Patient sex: M
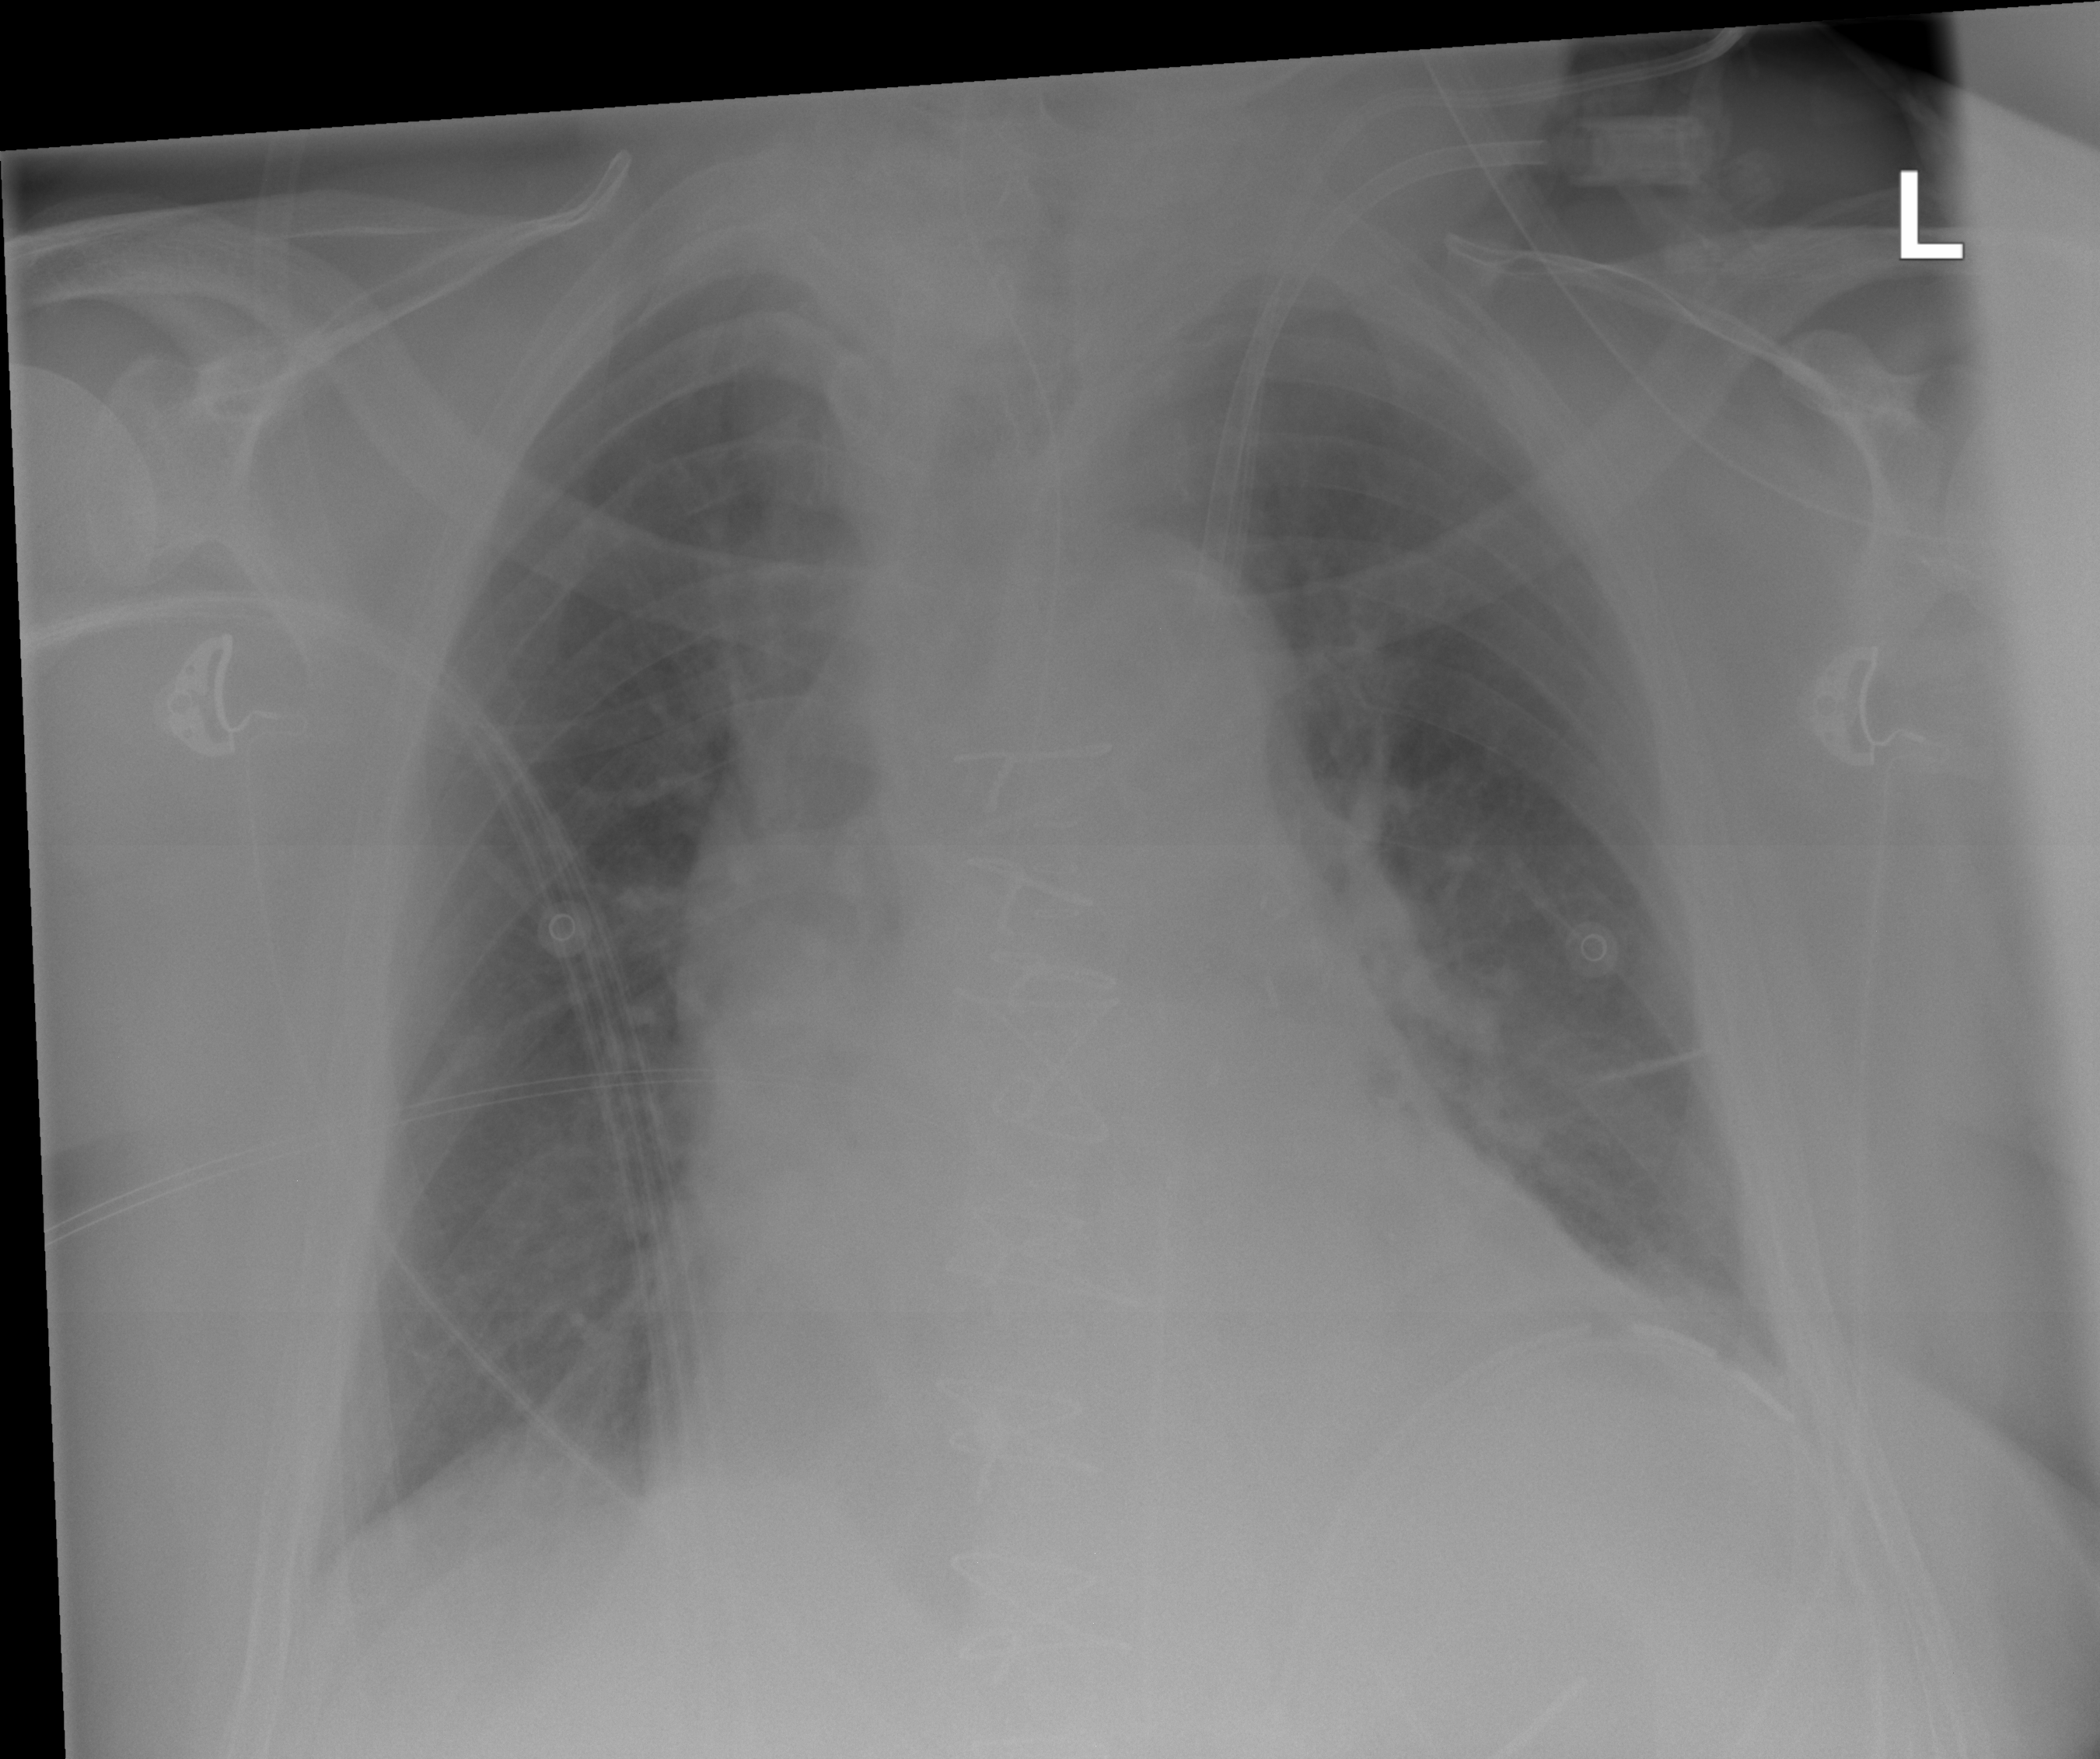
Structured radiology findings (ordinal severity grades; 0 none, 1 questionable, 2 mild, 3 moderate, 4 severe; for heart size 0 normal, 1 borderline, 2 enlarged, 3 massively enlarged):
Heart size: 2
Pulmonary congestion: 0
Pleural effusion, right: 0
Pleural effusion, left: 0
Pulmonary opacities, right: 0
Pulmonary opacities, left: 0
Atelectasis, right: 0
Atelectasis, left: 2